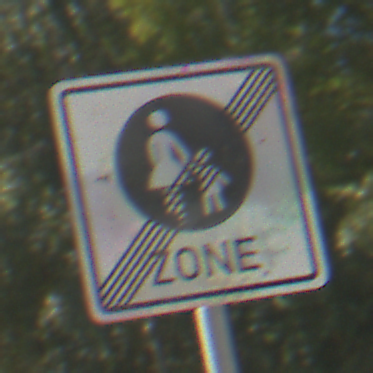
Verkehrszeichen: EndeFussgaengerzone
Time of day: Midday
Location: Outdoor (Nature)
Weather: Clear
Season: Summer
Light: Natural